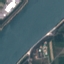
Land use / land cover: River